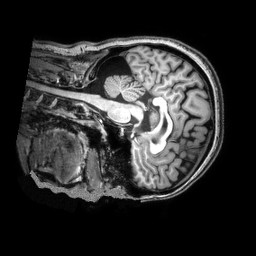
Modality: T1w
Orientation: sagittal
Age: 38
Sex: female
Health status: healthy
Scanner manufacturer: philips
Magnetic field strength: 3 T
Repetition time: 0.008314 s
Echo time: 0.003831 s